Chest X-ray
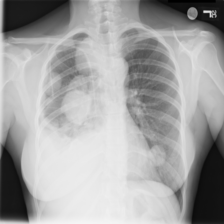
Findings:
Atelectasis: negative
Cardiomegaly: negative
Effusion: negative
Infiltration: negative
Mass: negative
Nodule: negative
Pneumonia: negative
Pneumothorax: negative
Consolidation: negative
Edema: negative
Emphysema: negative
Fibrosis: negative
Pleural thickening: negative
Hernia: negative